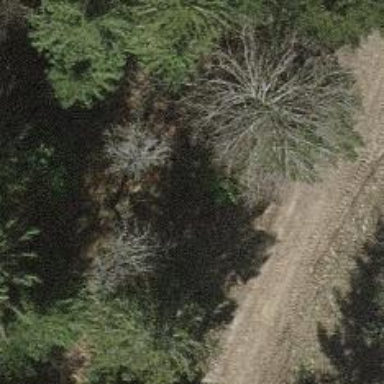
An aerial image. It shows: Gravel track road.